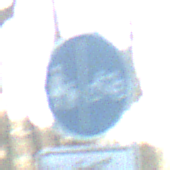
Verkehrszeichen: GetrennterRadUndGehwegRadwegRechts
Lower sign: EinspurigeFahrzeugeFrei4
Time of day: SunriseSunset
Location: Outdoor (Nature)
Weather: Clear
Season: Winter
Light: Natural